Question: as the title says, I'm getting a bunch of exceptions while trying to create several labels off an array into a GridLayout of a 100x100 cells, I believed it was supposed to fit perfectly but as I try to create the Tiles (which are merely an exception to JLabel with x,y and type variables) inside the panel which would represent the map, it seems that something is having trouble drawing them somewhere, been trying to use debug but haven't got any useful information about why it's happening.
This is the pertinent code (don't know if pastebin is against the rules, but it will make my life easier showing it to you all)
GUI class:
'''
package gui;
import java.awt.BorderLayout;
import java.awt.GridLayout;
import javax.swing.JButton;
import javax.swing.JFrame;
import javax.swing.JLabel;
import javax.swing.JPanel;
public class GUIJuego extends JFrame{
private JButton botonConstruirEscuela = new JButton("Escuela");
private JButton botonConstruirComisaria = new JButton("Comisaria");
private JButton botonConstruirCuartel = new JButton("Cuartel de Bomberos");
private JButton botonConstruirArbol = new JButton("Arbol");
private JButton botonConstruirCasa = new JButton("Casa");
private JButton botonConstruirComercio = new JButton("Comercio");
private JButton botonConstruirIndustria = new JButton("Industria");
private Tile[][] mapaTiles = new Tile[100][100];
private JLabel arcaLabel = new JLabel("Arca");
private JLabel puntosBellezaLabel = new JLabel("Puntos de Belleza");
private JLabel habitantesLabel = new JLabel("Habitantes");
public GUIJuego(){
JPanel panelConstruccion = new JPanel(new GridLayout(7,1));
JPanel panelDatosCiudad = new JPanel(new GridLayout(1,3));
JPanel panelMapa = new JPanel(new GridLayout(100,100));
add(panelConstruccion, BorderLayout.WEST);
panelConstruccion.add(botonConstruirEscuela);
panelConstruccion.add(botonConstruirComisaria);
panelConstruccion.add(botonConstruirCuartel);
panelConstruccion.add(botonConstruirArbol);
panelConstruccion.add(botonConstruirCasa);
panelConstruccion.add(botonConstruirComercio);
panelConstruccion.add(botonConstruirIndustria);
add(panelDatosCiudad, BorderLayout.NORTH);
panelDatosCiudad.add(arcaLabel);
panelDatosCiudad.add(puntosBellezaLabel);
panelDatosCiudad.add(habitantesLabel);
add(panelMapa, BorderLayout.CENTER);
cargarTiles(panelMapa);
}
private void cargarTiles(JPanel panel){
for(int i = 0; i < 100; i++){
for(int j = 0; j < 100; j++){
mapaTiles[i][j] = new Tile(i, j, 0);
asignarTile(mapaTiles[i][j], panel);
}
}
}
private void asignarTile(Tile tile, JPanel panel){
if(tile.getTipo() == 0){
tile.setText("Pasto");
panel.add(tile);
}
}
}
'''
This is an isolated GUIJuego class, showing what I believe is causing problems:
'''
public class GUIJuego extends JFrame{
private Tile[][] mapaTiles = new Tile[100][100];
public GUIJuego(){
JPanel panelMapa = new JPanel(new GridLayout(100,100));
add(panelMapa, BorderLayout.CENTER);
cargarTiles(panelMapa);
}
private void cargarTiles(JPanel panel){
for(int i = 0; i < 100; i++){
for(int j = 0; j < 100; j++){
mapaTiles[i][j] = new Tile(i, j, 0);
asignarTile(mapaTiles[i][j], panel);
}
}
}
private void asignarTile(Tile tile, JPanel panel){
if(tile.getTipo() == 0){
tile.setText("Pasto");
panel.add(tile);
}
}
}
'''
I believe the issue is within the GUI Class, the demise of my application starting at line 50. This is the dump of the errors it gives me:
'''
Exception in thread "AWT-EventQueue-0" java.lang.IllegalArgumentException: Comparison method violates its general contract!
at java.util.TimSort.mergeLo(Unknown Source)
at java.util.TimSort.mergeAt(Unknown Source)
at java.util.TimSort.mergeCollapse(Unknown Source)
at java.util.TimSort.sort(Unknown Source)
at java.util.TimSort.sort(Unknown Source)
at java.util.Arrays.sort(Unknown Source)
at java.util.Collections.sort(Unknown Source)
at javax.swing.SortingFocusTraversalPolicy.enumerateAndSortCycle(Unknown Source)
at javax.swing.SortingFocusTraversalPolicy.getFocusTraversalCycle(Unknown Source)
at javax.swing.SortingFocusTraversalPolicy.getFirstComponent(Unknown Source)
at javax.swing.LayoutFocusTraversalPolicy.getFirstComponent(Unknown Source)
at javax.swing.SortingFocusTraversalPolicy.getDefaultComponent(Unknown Source)
at java.awt.FocusTraversalPolicy.getInitialComponent(Unknown Source)
at java.awt.DefaultKeyboardFocusManager.dispatchEvent(Unknown Source)
at java.awt.Component.dispatchEventImpl(Unknown Source)
at java.awt.Container.dispatchEventImpl(Unknown Source)
at java.awt.Window.dispatchEventImpl(Unknown Source)
at java.awt.Component.dispatchEvent(Unknown Source)
at java.awt.EventQueue.dispatchEventImpl(Unknown Source)
at java.awt.EventQueue.access$200(Unknown Source)
at java.awt.EventQueue$3.run(Unknown Source)
at java.awt.EventQueue$3.run(Unknown Source)
at java.security.AccessController.doPrivileged(Native Method)
at java.security.ProtectionDomain$1.doIntersectionPrivilege(Unknown Source)
at java.security.ProtectionDomain$1.doIntersectionPrivilege(Unknown Source)
at java.awt.EventQueue$4.run(Unknown Source)
at java.awt.EventQueue$4.run(Unknown Source)
at java.security.AccessController.doPrivileged(Native Method)
at java.security.ProtectionDomain$1.doIntersectionPrivilege(Unknown Source)
at java.awt.EventQueue.dispatchEvent(Unknown Source)
at java.awt.SequencedEvent.dispatch(Unknown Source)
at java.awt.EventQueue.dispatchEventImpl(Unknown Source)
at java.awt.EventQueue.access$200(Unknown Source)
at java.awt.EventQueue$3.run(Unknown Source)
at java.awt.EventQueue$3.run(Unknown Source)
at java.security.AccessController.doPrivileged(Native Method)
at java.security.ProtectionDomain$1.doIntersectionPrivilege(Unknown Source)
at java.security.ProtectionDomain$1.doIntersectionPrivilege(Unknown Source)
at java.awt.EventQueue$4.run(Unknown Source)
at java.awt.EventQueue$4.run(Unknown Source)
at java.security.AccessController.doPrivileged(Native Method)
at java.security.ProtectionDomain$1.doIntersectionPrivilege(Unknown Source)
at java.awt.EventQueue.dispatchEvent(Unknown Source)
at java.awt.EventDispatchThread.pumpOneEventForFilters(Unknown Source)
at java.awt.EventDispatchThread.pumpEventsForFilter(Unknown Source)
at java.awt.EventDispatchThread.pumpEventsForHierarchy(Unknown Source)
at java.awt.EventDispatchThread.pumpEvents(Unknown Source)
at java.awt.EventDispatchThread.pumpEvents(Unknown Source)
at java.awt.EventDispatchThread.run(Unknown Source)
Exception in thread "AWT-EventQueue-0" java.lang.IllegalArgumentException: Comparison method violates its general contract!
at java.util.TimSort.mergeLo(Unknown Source)
at java.util.TimSort.mergeAt(Unknown Source)
at java.util.TimSort.mergeCollapse(Unknown Source)
at java.util.TimSort.sort(Unknown Source)
at java.util.TimSort.sort(Unknown Source)
at java.util.Arrays.sort(Unknown Source)
at java.util.Collections.sort(Unknown Source)
at javax.swing.SortingFocusTraversalPolicy.enumerateAndSortCycle(Unknown Source)
at javax.swing.SortingFocusTraversalPolicy.getFocusTraversalCycle(Unknown Source)
at javax.swing.SortingFocusTraversalPolicy.getFirstComponent(Unknown Source)
at javax.swing.LayoutFocusTraversalPolicy.getFirstComponent(Unknown Source)
at javax.swing.SortingFocusTraversalPolicy.getDefaultComponent(Unknown Source)
at java.awt.FocusTraversalPolicy.getInitialComponent(Unknown Source)
at java.awt.DefaultKeyboardFocusManager.dispatchEvent(Unknown Source)
at java.awt.Component.dispatchEventImpl(Unknown Source)
at java.awt.Container.dispatchEventImpl(Unknown Source)
at java.awt.Window.dispatchEventImpl(Unknown Source)
at java.awt.Component.dispatchEvent(Unknown Source)
at java.awt.EventQueue.dispatchEventImpl(Unknown Source)
at java.awt.EventQueue.access$200(Unknown Source)
at java.awt.EventQueue$3.run(Unknown Source)
at java.awt.EventQueue$3.run(Unknown Source)
at java.security.AccessController.doPrivileged(Native Method)
at java.security.ProtectionDomain$1.doIntersectionPrivilege(Unknown Source)
at java.security.ProtectionDomain$1.doIntersectionPrivilege(Unknown Source)
at java.awt.EventQueue$4.run(Unknown Source)
at java.awt.EventQueue$4.run(Unknown Source)
at java.security.AccessController.doPrivileged(Native Method)
at java.security.ProtectionDomain$1.doIntersectionPrivilege(Unknown Source)
at java.awt.EventQueue.dispatchEvent(Unknown Source)
at java.awt.SequencedEvent.dispatch(Unknown Source)
at java.awt.EventQueue.dispatchEventImpl(Unknown Source)
at java.awt.EventQueue.access$200(Unknown Source)
at java.awt.EventQueue$3.run(Unknown Source)
at java.awt.EventQueue$3.run(Unknown Source)
at java.security.AccessController.doPrivileged(Native Method)
at java.security.ProtectionDomain$1.doIntersectionPrivilege(Unknown Source)
at java.security.ProtectionDomain$1.doIntersectionPrivilege(Unknown Source)
at java.awt.EventQueue$4.run(Unknown Source)
at java.awt.EventQueue$4.run(Unknown Source)
at java.security.AccessController.doPrivileged(Native Method)
at java.security.ProtectionDomain$1.doIntersectionPrivilege(Unknown Source)
at java.awt.EventQueue.dispatchEvent(Unknown Source)
at java.awt.EventDispatchThread.pumpOneEventForFilters(Unknown Source)
at java.awt.EventDispatchThread.pumpEventsForFilter(Unknown Source)
at java.awt.EventDispatchThread.pumpEventsForHierarchy(Unknown Source)
at java.awt.EventDispatchThread.pumpEvents(Unknown Source)
at java.awt.EventDispatchThread.pumpEvents(Unknown Source)
at java.awt.EventDispatchThread.run(Unknown Source)
'''
EDIT: Tile Class
'''
import javax.swing.JLabel;
public class Tile extends JLabel{
private int x, y, tipo;
public int getX() {
return x;
}
public void setX(int x) {
this.x = x;
}
public int getY() {
return y;
}
public void setY(int y) {
this.y = y;
}
public int getTipo(){
return tipo;
}
public void setTipo(int tipo){
if(tipo >= 0 || tipo <= 6)
this.tipo = tipo;
}
public Tile(int x, int y, int tipo) {
this.setX(x);
this.setY(y);
this.setTipo(tipo);
}
}
'''
New information:
What is that black block?

That's what I get in the panel where the map is supposed to be, I don't know if that makes my issue clearer.
Thanks for reading!
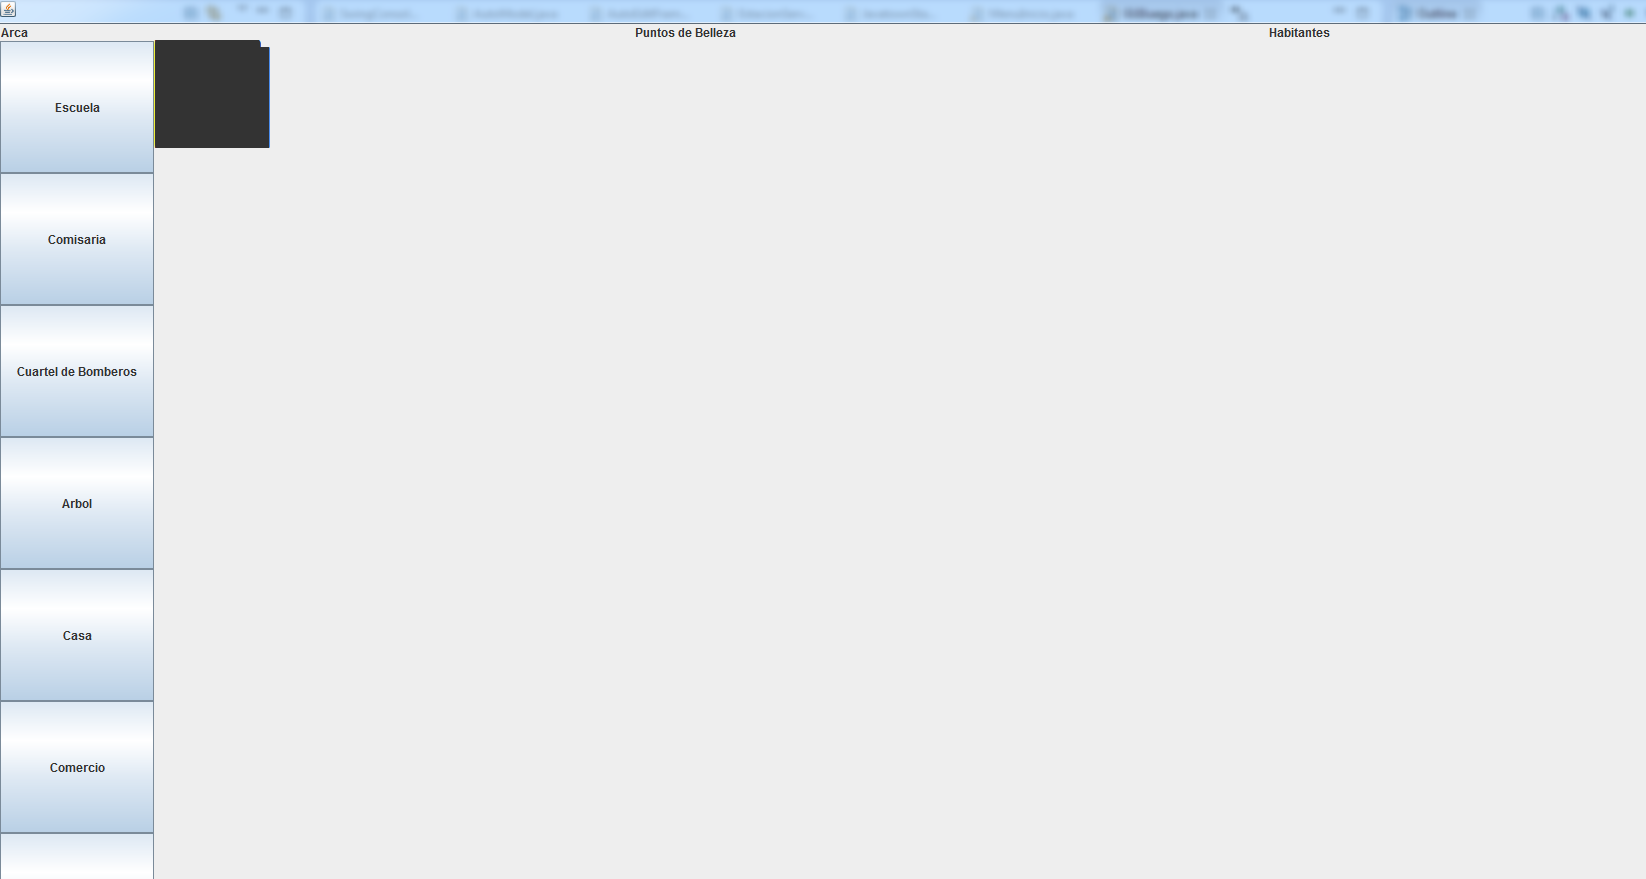
Answer: In the 'Tile' class don't override 'getX()' and 'getY()' methods. Those are methods defined by JComponent().
Instead maybe use getRow() and getColumn() along with setRow() and setColumn().